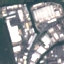
Land use / land cover class: Industrial